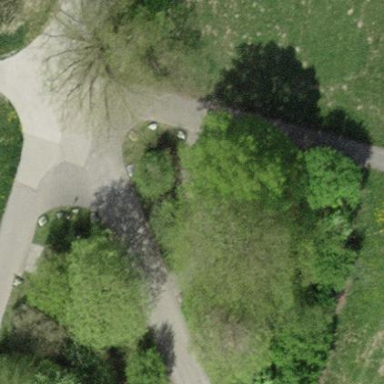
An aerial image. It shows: Recreation ground.